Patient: sex M, age 23
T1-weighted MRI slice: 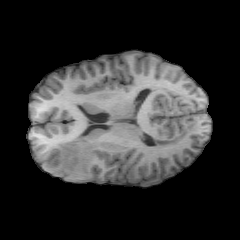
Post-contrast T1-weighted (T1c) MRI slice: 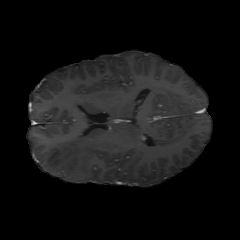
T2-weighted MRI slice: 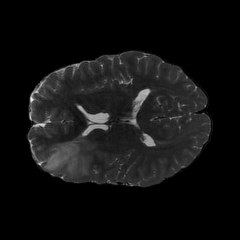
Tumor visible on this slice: yes
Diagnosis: Oligodendroglioma, IDH-mutant, 1p/19q-codeleted
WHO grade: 2